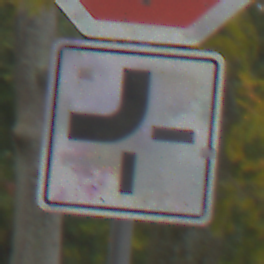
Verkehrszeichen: VerlaufVorfahrtsstrasse2
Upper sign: Stop
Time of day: Midday
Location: Outdoor (Nature)
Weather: Overcast
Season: Autumn
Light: Natural